Interaction volume radius: 5 \u00c5
Interaction volume height: 30 \u00c5
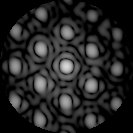
Disorder parameter: 0.2607